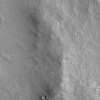
Label: not_dusty